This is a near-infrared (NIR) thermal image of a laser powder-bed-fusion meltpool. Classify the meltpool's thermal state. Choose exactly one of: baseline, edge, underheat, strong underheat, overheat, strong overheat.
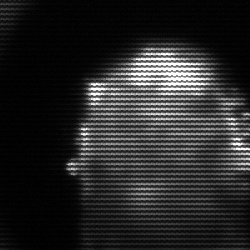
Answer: baseline